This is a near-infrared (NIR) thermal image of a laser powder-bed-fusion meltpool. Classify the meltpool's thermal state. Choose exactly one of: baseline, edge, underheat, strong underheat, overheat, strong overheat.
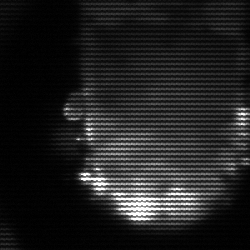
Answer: baseline